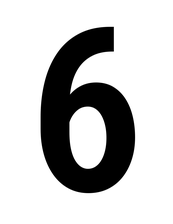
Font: Roboto_Condensed_SemiBold